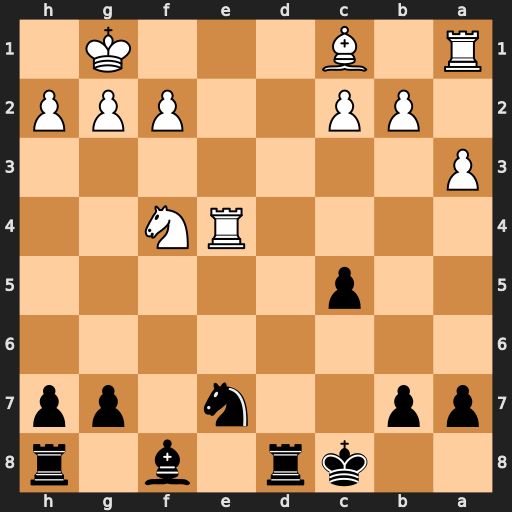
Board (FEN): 2kr1b1r/pp2n1pp/8/2p5/4RN2/P7/1PP2PPP/R1B3K1
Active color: b
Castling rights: -
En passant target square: -
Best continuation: Rd1+ Re1 Rxe1#